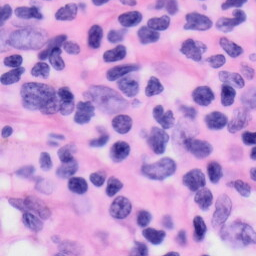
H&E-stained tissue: Skin